Question: I am working on a game where a bunch of enemies spawn outside the screen and move towards the center (where there's a space station). However, I need the spaceships to face in the direction of the center. Currently, I'm using this code:
'''
- (void)rotateNode:(SKNode *)nodeA toFaceNode:(SKNode *)nodeB {
double angle = atan2(nodeB.position.y - nodeA.position.y, nodeB.position.x - nodeA.position.x);
if (nodeA.zRotation < 0) {
nodeA.zRotation = nodeA.zRotation + M_PI * 2;
}
[nodeA runAction:[SKAction rotateToAngle:angle duration:0]];
}
'''
but it only gives this result:

How should I get the sprites to rotate correctly?
All suggestions are appreciated!
EDIT:
I am calling the code above in the init method for the Enemy sprite
'''
-(id)initWithLevel:(int)level andSize:(CGSize)size{
if(self = [super initWithImageNamed:@"alien01"]){
//position and init stuff
[self setPosition:self withSeed:seed andSize:size];
SKNode *center = [[SKNode alloc] init];
center.position = CGPointMake(self.size.width/2, self.size.height/2);
[self rotateNode:self toFaceNode:center];
}
return self;
}
'''
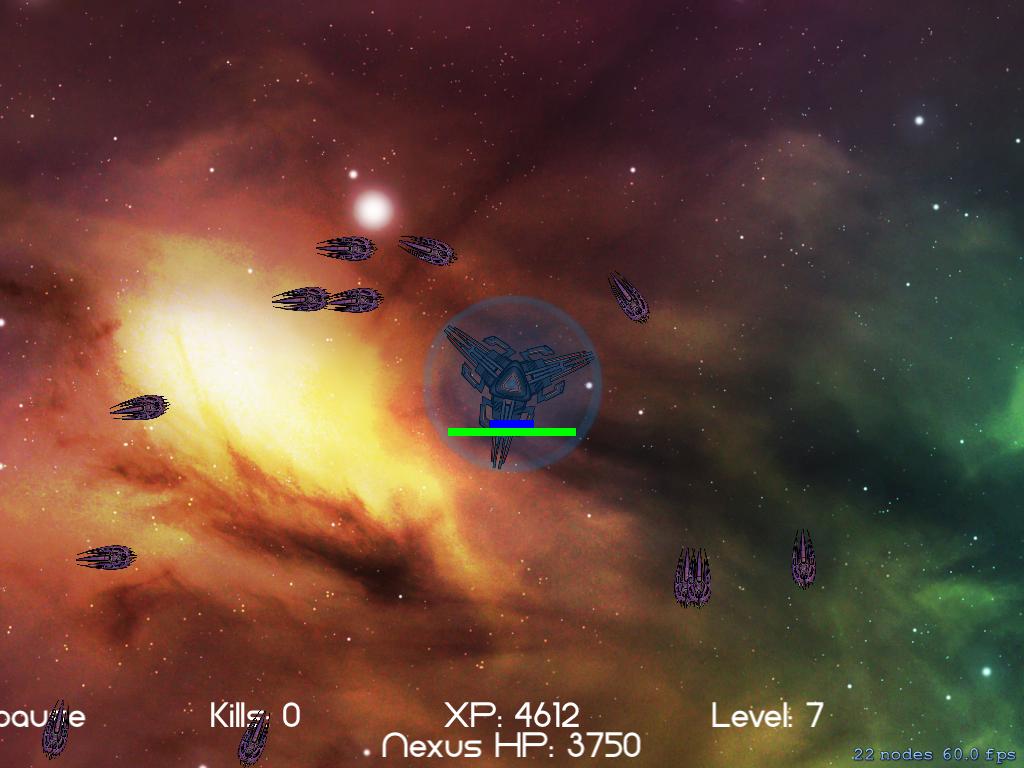
Answer: Your problem lies here:
'''
SKNode *center = [[SKNode alloc] init];
center.position = CGPointMake(self.size.width/2, self.size.height/2);
[self rotateNode:self toFaceNode:center];
'''
The center node's position is based on the size of the enemy sprite.
You need to move this part to the scene class. Call the method at the point you initialise the enemy node in the scene. I am assuming the name of the enemy class as EnemySprite and that of the space station node as spaceStation.
'''
EnemySprite *enemy = [[EnemySprite alloc] initWithLevel:1 andSize:CGSizeMake(100, 100)]; //Assuming values as well
[self addChild:enemy];
[self rotateNode:enemy toFaceNode:spaceStation];
'''
This should make it work.